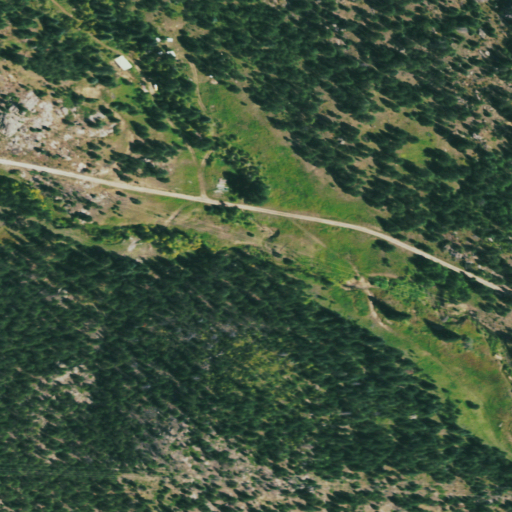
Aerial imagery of valley in Colorado named Rabbit Gulch containing evergreen forest, deciduous forest, shrub, woody wetlands, and open development